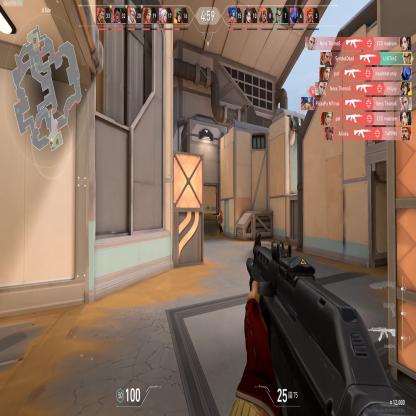
Label: enemy